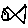
Label: fish